Field crop: tomato
Growth stage: 1
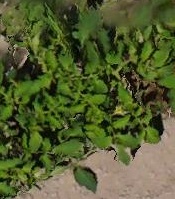
Species: tomato